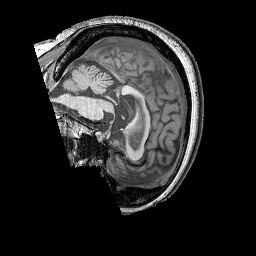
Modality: T1w
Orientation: sagittal
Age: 60
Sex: female
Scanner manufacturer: siemens
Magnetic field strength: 3 T
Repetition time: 2.25 s
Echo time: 0.00411 s